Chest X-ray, PA view. Patient: 83 years old, sex M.
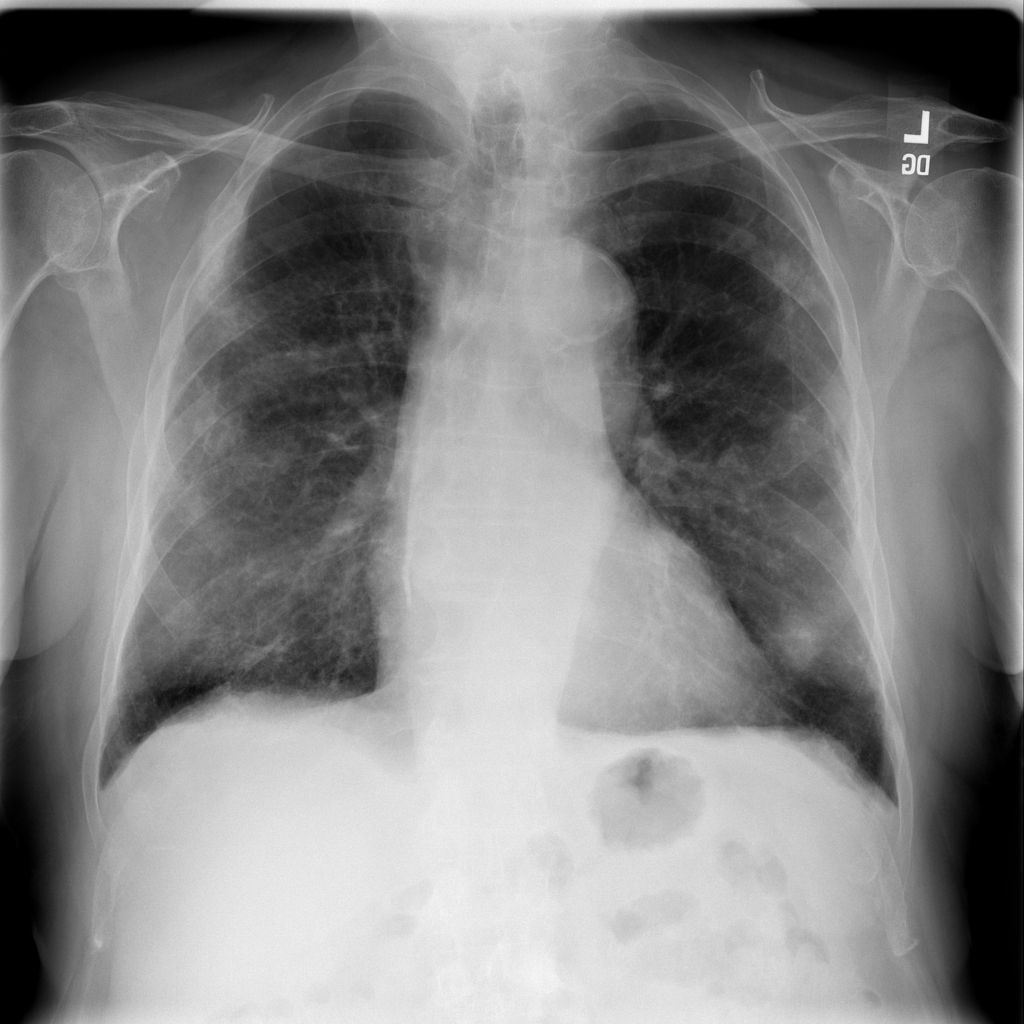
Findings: Nodule